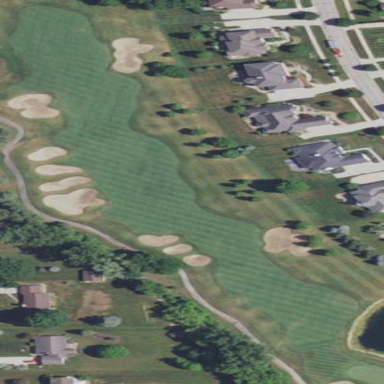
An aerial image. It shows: Grassy area designated as golf fairway.